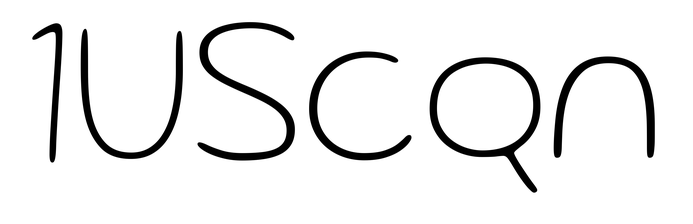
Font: Gluten_Thin